Question: I am trying to create a custom animation something like the default flip animation for a UIView, but without the actual flip, and also the axis of the flip I want to be on the left side not on the center. Here is an example of what I am trying to accomplish but without the repeat:

Also in the code I will add UILabel as sub view and a few more elements.
If you can provide a code example it will be much appreciated
Thank you very much in advance for any support!
Update:
used the example provided by @artal and obtained the wanted effect for UIImageView but how can I obtain the same example for an UIButton?
Tried the next code:
'''
objectivesButton = [[UIButton alloc] initWithFrame:CGRectMake( 0.25f * [UIScreen mainScreen].bounds.size.width, 0.7f * [UIScreen mainScreen].bounds.size.height, 0.5f * [UIScreen mainScreen].bounds.size.width, [UIScreen mainScreen].bounds.size.height * 0.3f)];
[objectivesButton addTarget:self
action:@selector(startAnimationButton)
forControlEvents:UIControlEventTouchUpInside];
objectivesButton.backgroundColor = [UIColor yellowColor];
objectivesButton.layer.anchorPoint = CGPointMake(0, 0.5);
[self.view addSubview:objectivesButton];
- (void)startAnimationButton{
CATransform3D perspectiveTrasnform = CATransform3DIdentity;
perspectiveTrasnform.m34 = -0.004;
CGFloat rotateAngleDeg = 90;
CATransform3D flipTransform = CATransform3DRotate(perspectiveTrasnform, rotateAngleDeg / 180.0 * M_PI, 0, 1.5, 0);
[UIView animateWithDuration:3.0f animations:^()
{
objectivesButton.layer.transform = flipTransform;
}];
}
'''
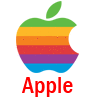
Answer: You can animate the view this way by applying a perspective and rotation transform to its underlying CALayer (a 3D transform).
To start it from the left side you can set the 'anchorPoint' of the layer.
Here's an example:
'''
UIImageView *imageView = [[UIImageView alloc] initWithImage:[UIImage imageNamed:@"image.png"]];
imageView.center = CGPointMake(self.view.center.x - imageView.frame.size.width * 0.5, self.view.center.y + imageView.frame.size.height * 0.5);
imageView.layer.anchorPoint = CGPointMake(0, 1);
[self.view addSubview:imageView];
CATransform3D perspectiveTrasnform = CATransform3DIdentity;
perspectiveTrasnform.m34 = -0.004;
CGFloat rotateAngleDeg = 90;
CATransform3D flipTransform = CATransform3DRotate(perspectiveTrasnform, rotateAngleDeg / 180.0 * M_PI, 0, 1, 0);
[UIView animateWithDuration:5 animations:^()
{
imageView.layer.transform = flipTransform;
}];
'''